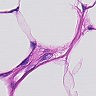
Metastatic tissue present: no